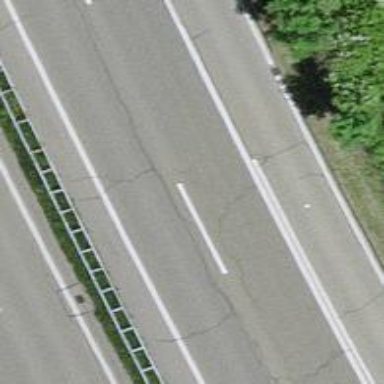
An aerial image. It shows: Motorway link.